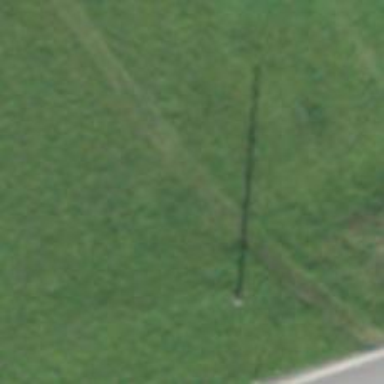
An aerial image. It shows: Path on the ground.